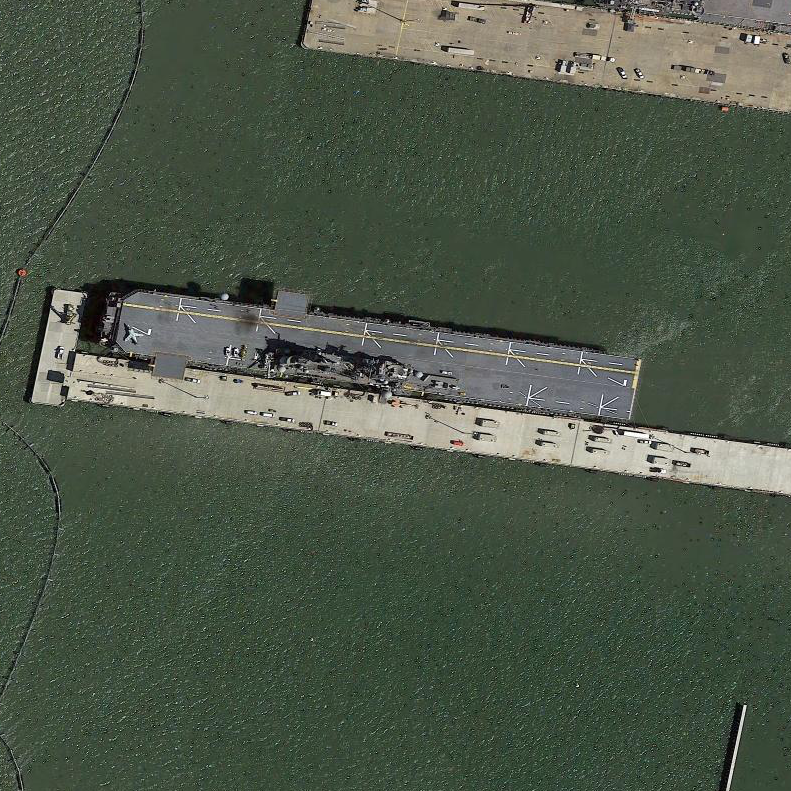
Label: Wasp-class_assault_ship